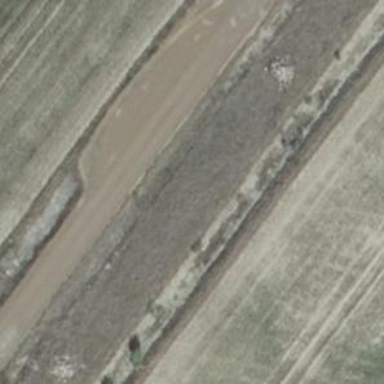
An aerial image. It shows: Gravel track with grade 2 quality.